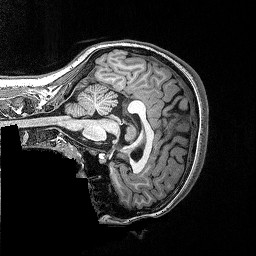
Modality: T1w
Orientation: sagittal
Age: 21
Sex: female
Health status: healthy
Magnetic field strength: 3 T
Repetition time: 2.53 s
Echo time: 0.00331 s